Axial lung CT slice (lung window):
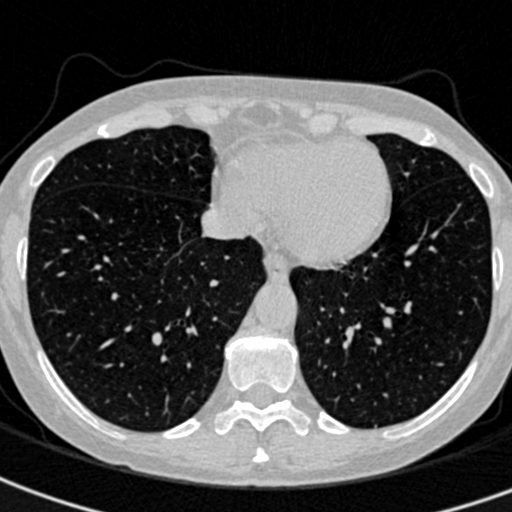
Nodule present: no